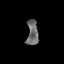
Tissue: skin
Cell type: Epithelial cells
Senescence score: 0.1804
Nuclear area (px): 280
Mean DAPI intensity: 108.061